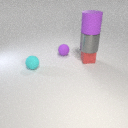
small red rubber cube below large gray metal cylinder